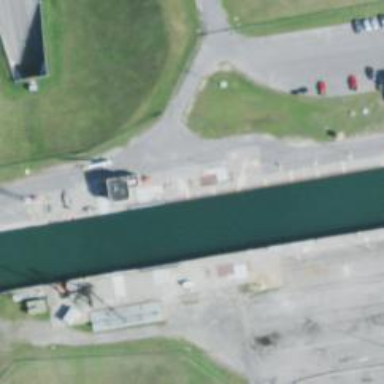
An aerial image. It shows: Lock gate on waterway.